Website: lowes
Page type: payment
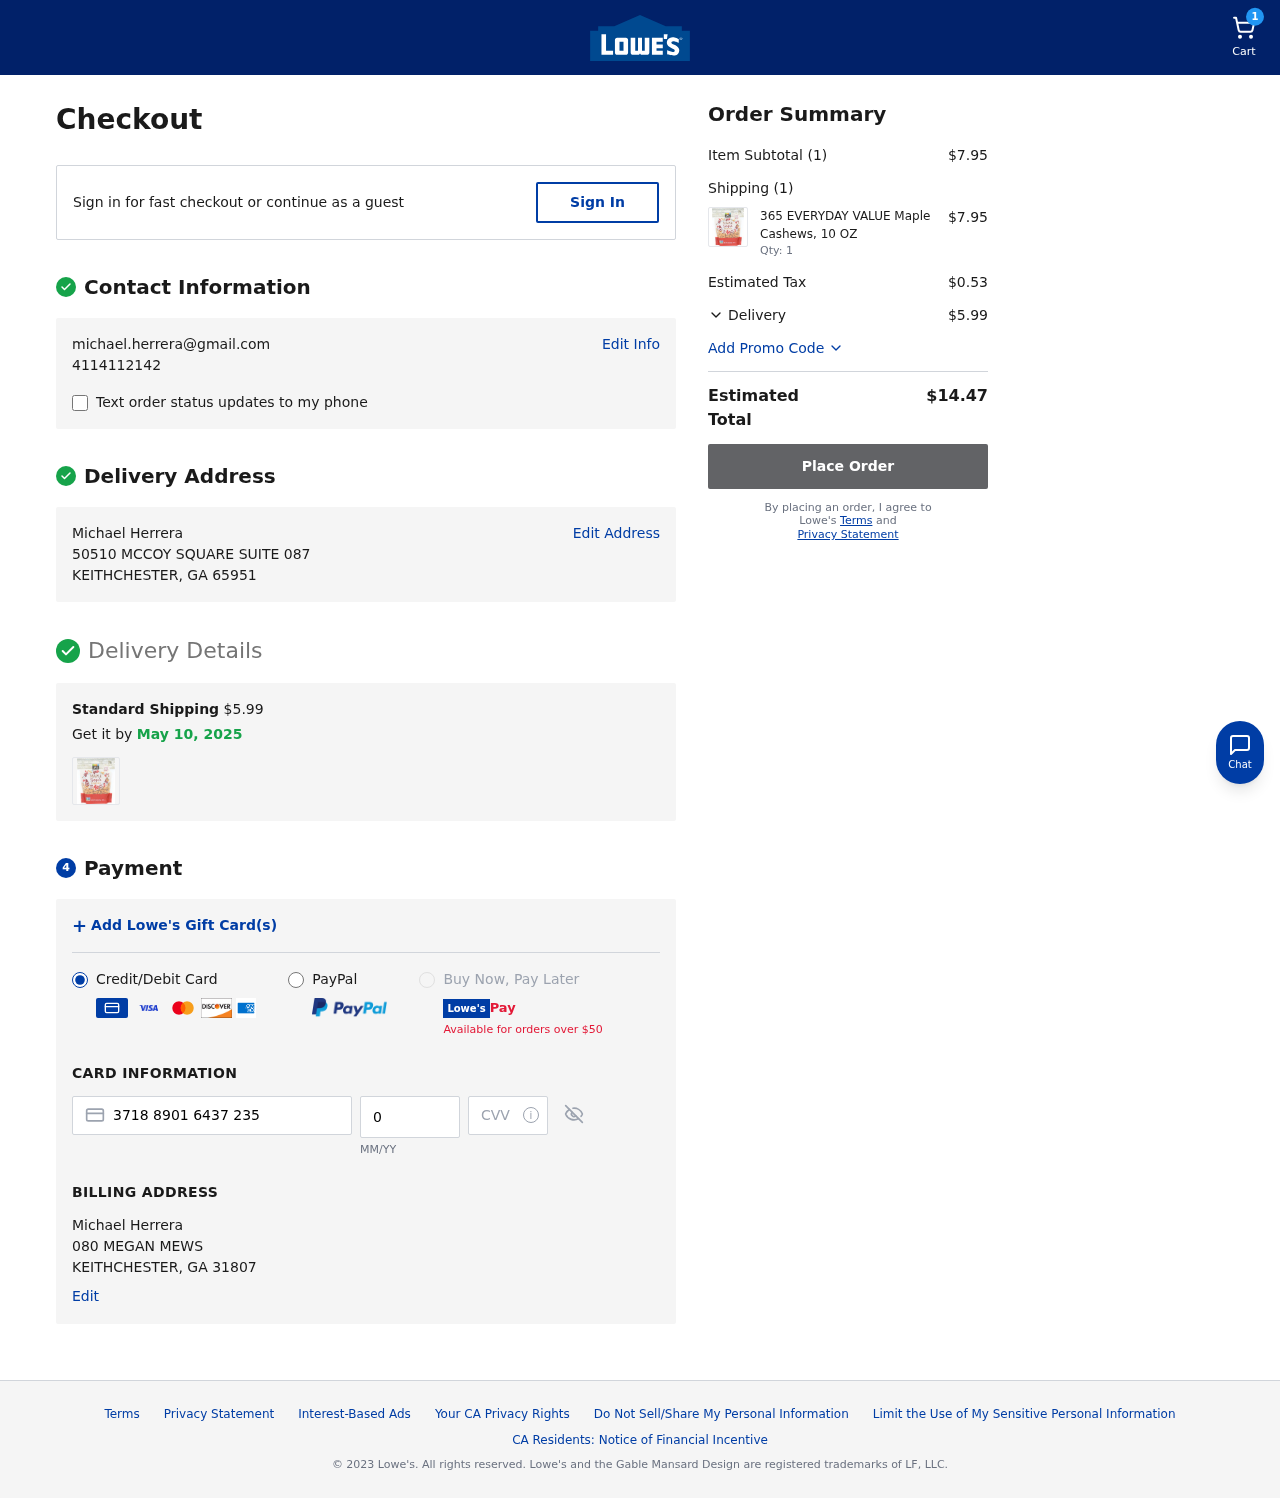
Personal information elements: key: PII_CARD_CVV
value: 8977
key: PII_CARD_EXPIRY
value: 04/30
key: PII_CARD_NUMBER
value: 3718 8901 6437 235
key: PII_CITY_STATE_ZIP2
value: KEITHCHESTER, GA 31807
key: PII_EMAIL
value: michael.herrera@gmail.com
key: PII_FULLNAME
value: Michael Herrera
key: PII_FULLNAME2
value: Michael Herrera
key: PII_PHONE
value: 4114112142
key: PII_STREET
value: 50510 MCCOY SQUARE SUITE 087
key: PII_STREET2
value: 080 MEGAN MEWS
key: PII_CITY_STATE_ZIP
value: KEITHCHESTER, GA 65951
Product elements: key: PRODUCT1_NAME
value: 365 EVERYDAY VALUE Maple Cashews, 10 OZ
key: PRODUCT1_PRICE
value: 7.95
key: PRODUCT1_QUANTITY
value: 1
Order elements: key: ORDER_NUM_ITEMS
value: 1
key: ORDER_SHIPPING_COST
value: $5.99
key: ORDER_DELIVERY_DATE
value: May 10, 2025
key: ORDER_SUBTOTAL
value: $7.95
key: ORDER_NUM_ITEMS2
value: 1
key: ORDER_TAX
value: $0.53
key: ORDER_SHIPPING_COST2
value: $5.99
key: ORDER_TOTAL
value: $14.47